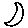
Label: moon